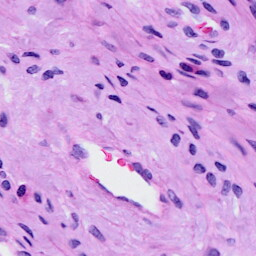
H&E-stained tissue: Cervix